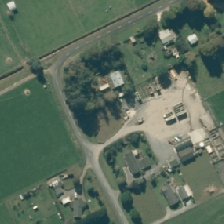
Land cover: urban_build_up